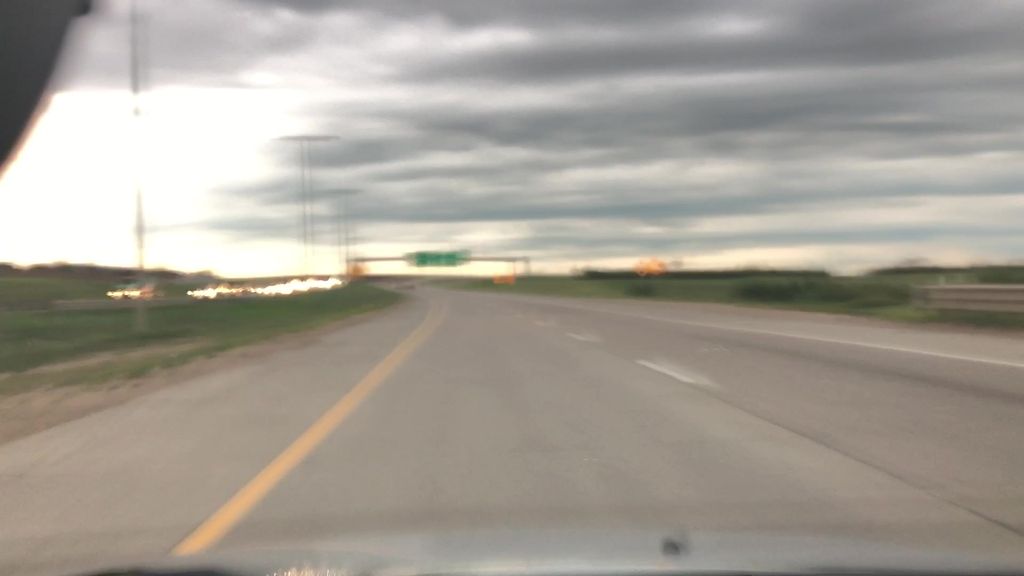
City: edmonton